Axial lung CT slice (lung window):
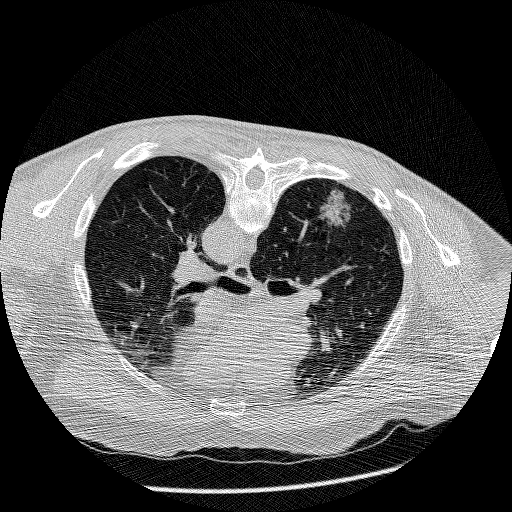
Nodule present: yes
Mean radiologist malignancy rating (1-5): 4.75